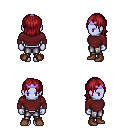
a pixel art fantasy rpg character, female body template, dark elf, purple skin, maroon long-sleeve shirt, metal pants, brunette long bangs hairstyle, purple tiara, brown shoes, four views (front, back, left, right), 2x2 character sprite sheet, small pixel art, hard edges, no anti-aliasing